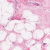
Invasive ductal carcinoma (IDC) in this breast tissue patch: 0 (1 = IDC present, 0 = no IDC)